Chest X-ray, PA view. Patient: 40 years old, sex M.
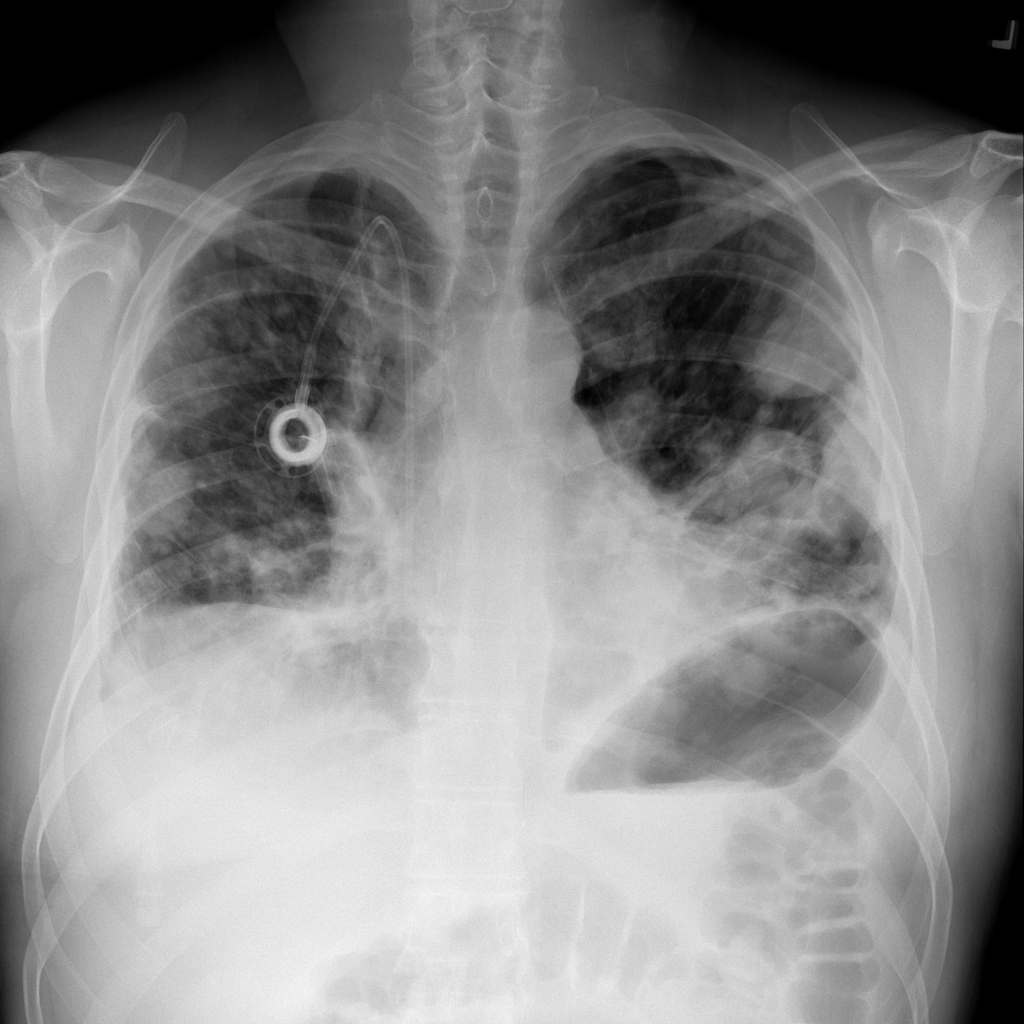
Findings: Mass, Nodule